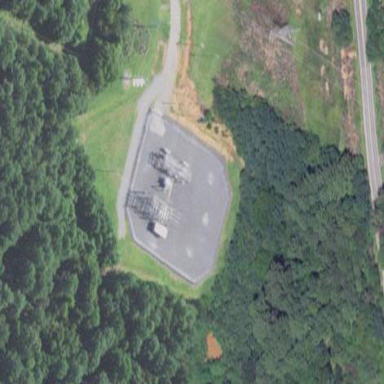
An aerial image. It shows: Distribution level power substation surrounded by fence.